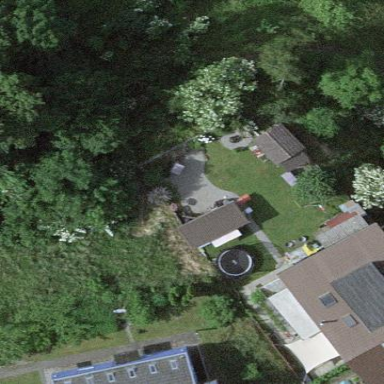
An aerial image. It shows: Hut.